Question: I have a Navigation Bar created via code. When I change it's tintColor the bar is bad. Hoverer the color is plain and not iOS style. Can I change this? Thanks

'''
UINavigationController *navigationController = [[UINavigationController alloc] initWithRootViewController:frontViewController];
navigationController.navigationBar.tintColor = [UIColor colorWithRed:0 green:166 blue:208 alpha:1];
'''
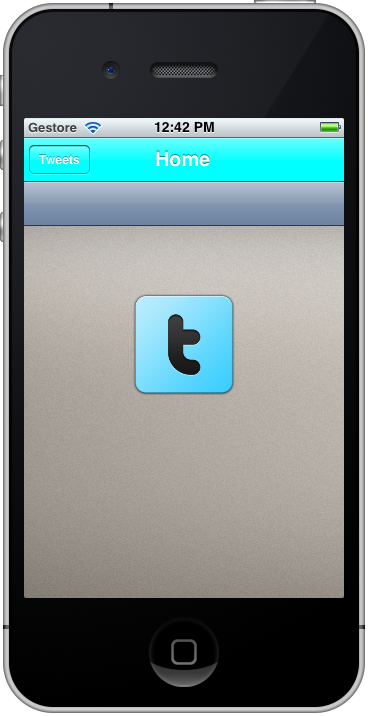
Answer: This is because the method call to UIColor you are making expects float values between 0.0 and 1.0, whereas you are passing in straight RBG values as ints:
This will work:
'''
myNavigationBar.tintColor = [UIColor colorWithRed:((0 * 1.0) / 255) green:((166 * 1.0) / 255) blue:((208 * 1.0) / 255) alpha:1.0];
'''